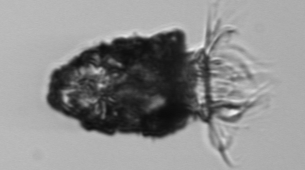
Label: Stenosemella_pacifica